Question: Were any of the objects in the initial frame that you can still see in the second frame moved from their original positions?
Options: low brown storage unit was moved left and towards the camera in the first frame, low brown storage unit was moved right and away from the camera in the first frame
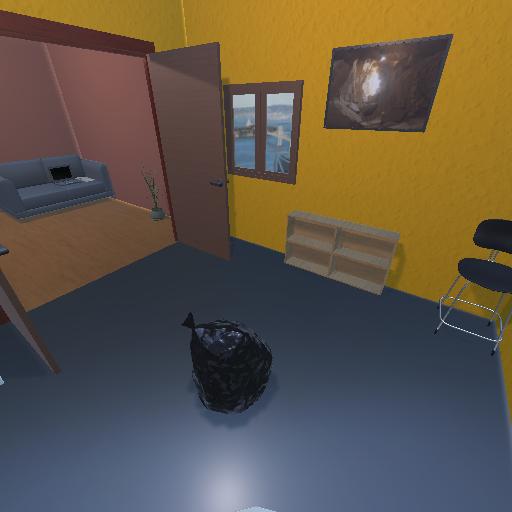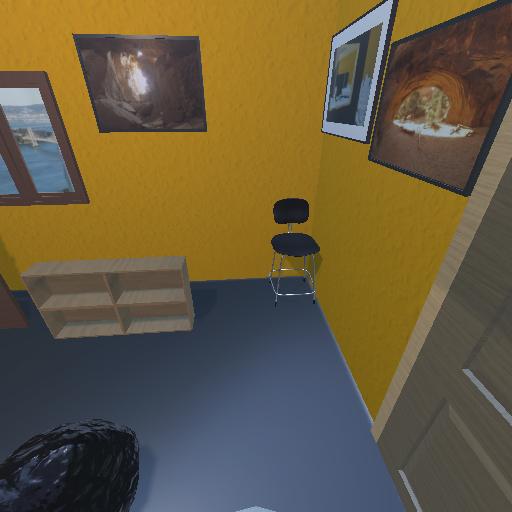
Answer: low brown storage unit was moved left and towards the camera in the first frame